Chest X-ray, PA view. Patient: 51 years old, sex F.
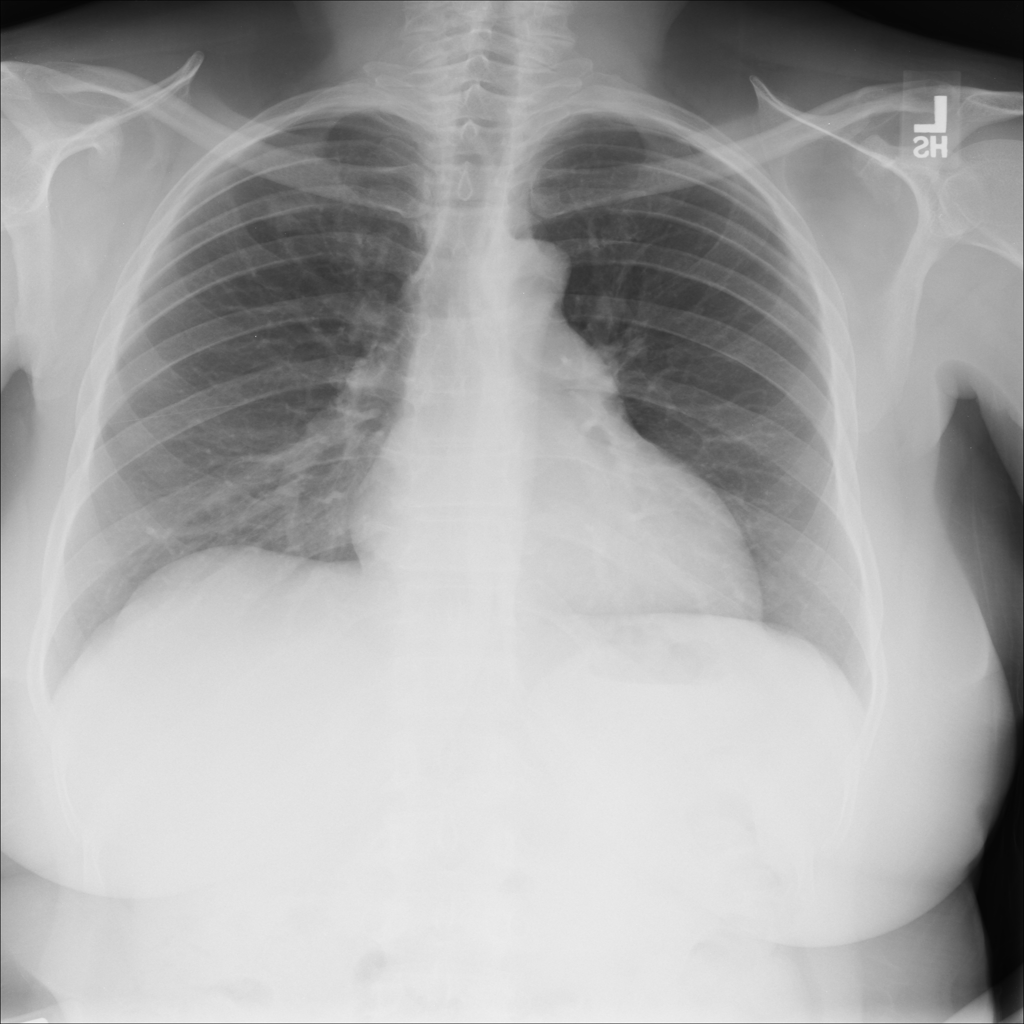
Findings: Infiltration